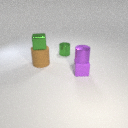
small purple metal cylinder above small purple rubber cube